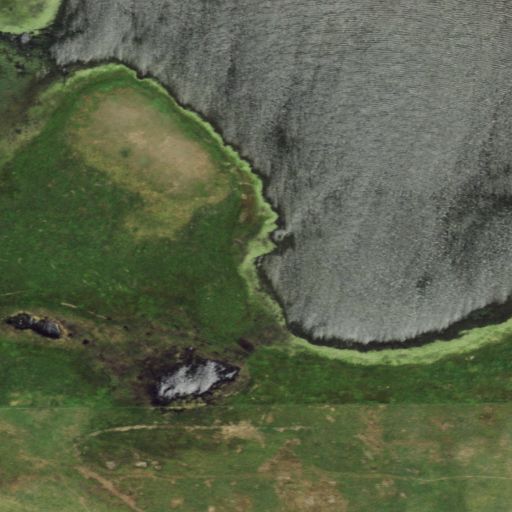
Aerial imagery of valley in Nebraska named Vincent Valley containing herbaceous wetlands, open water, and grassland